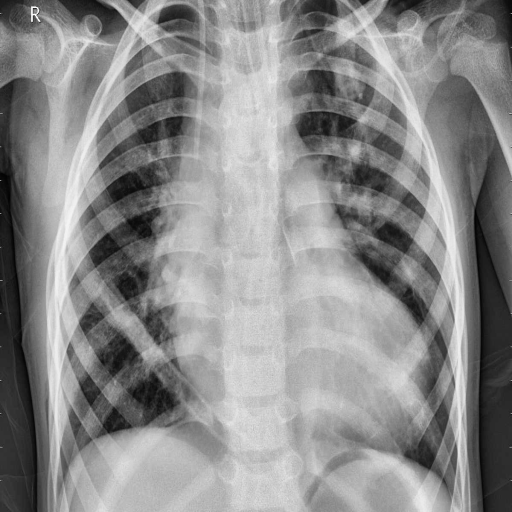
Finding: PNEUMONIA